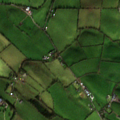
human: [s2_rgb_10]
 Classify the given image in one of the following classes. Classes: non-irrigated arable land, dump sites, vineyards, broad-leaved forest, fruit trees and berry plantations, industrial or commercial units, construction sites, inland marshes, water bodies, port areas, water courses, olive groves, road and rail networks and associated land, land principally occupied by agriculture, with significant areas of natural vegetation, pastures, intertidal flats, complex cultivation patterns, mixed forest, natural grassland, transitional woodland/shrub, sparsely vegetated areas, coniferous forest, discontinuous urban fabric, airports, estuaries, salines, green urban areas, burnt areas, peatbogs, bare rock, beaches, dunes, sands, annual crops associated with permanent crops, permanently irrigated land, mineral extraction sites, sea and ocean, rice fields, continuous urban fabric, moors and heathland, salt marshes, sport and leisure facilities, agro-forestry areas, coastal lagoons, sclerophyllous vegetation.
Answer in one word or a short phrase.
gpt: pastures